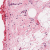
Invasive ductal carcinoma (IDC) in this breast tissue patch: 0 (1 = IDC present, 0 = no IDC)